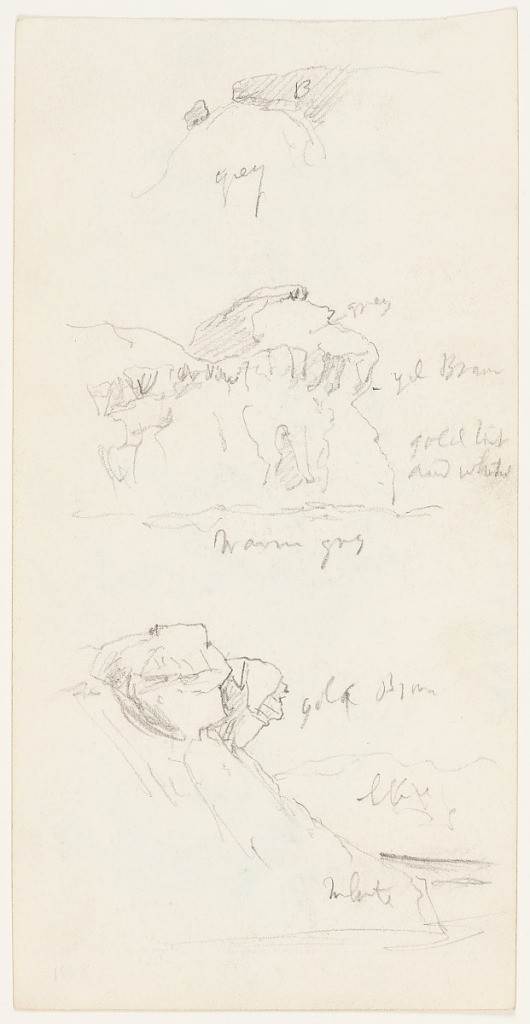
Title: Landscape Sketches, Palestine or Syria (Israel or Jordan)
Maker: Frederic Edwin Church, American, 1826–1900
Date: February or March 1868
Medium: Graphite on white wove paper; verso: graphite
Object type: Drawing
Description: Landscape study showing three views of rocky cliffs and mountainsides in present-day Israel or Jordan. In upper portion, a rounded prominence is shown. In middle, a steep, bulging cliffside is visible. In lower portion, two large boulders overhang a sloping hillside, with mountains rising in the distance.

Verso: Landscape study showing two views of a mountainside. Above, the mountain's triangular ridge is shown, surmounted by boulders. At center, a detail of a rocky cliff face is visible.